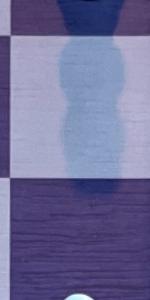
Label: Empty